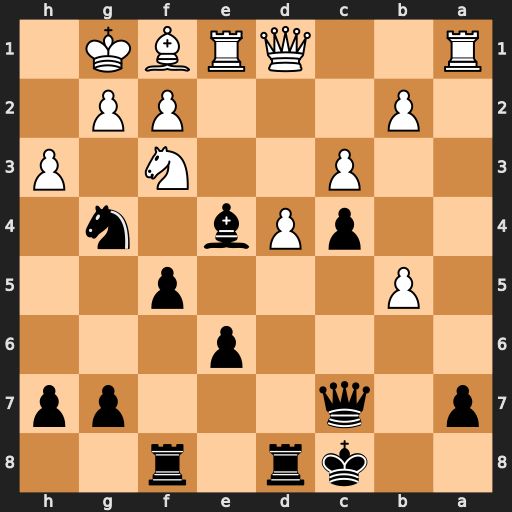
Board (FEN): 2kr1r2/p1q3pp/4p3/1P3p2/2pPb1n1/2P2N1P/1P3PP1/R2QRBK1
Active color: b
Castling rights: -
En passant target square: -
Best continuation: Bxf3 hxg4 Bxd1